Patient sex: M
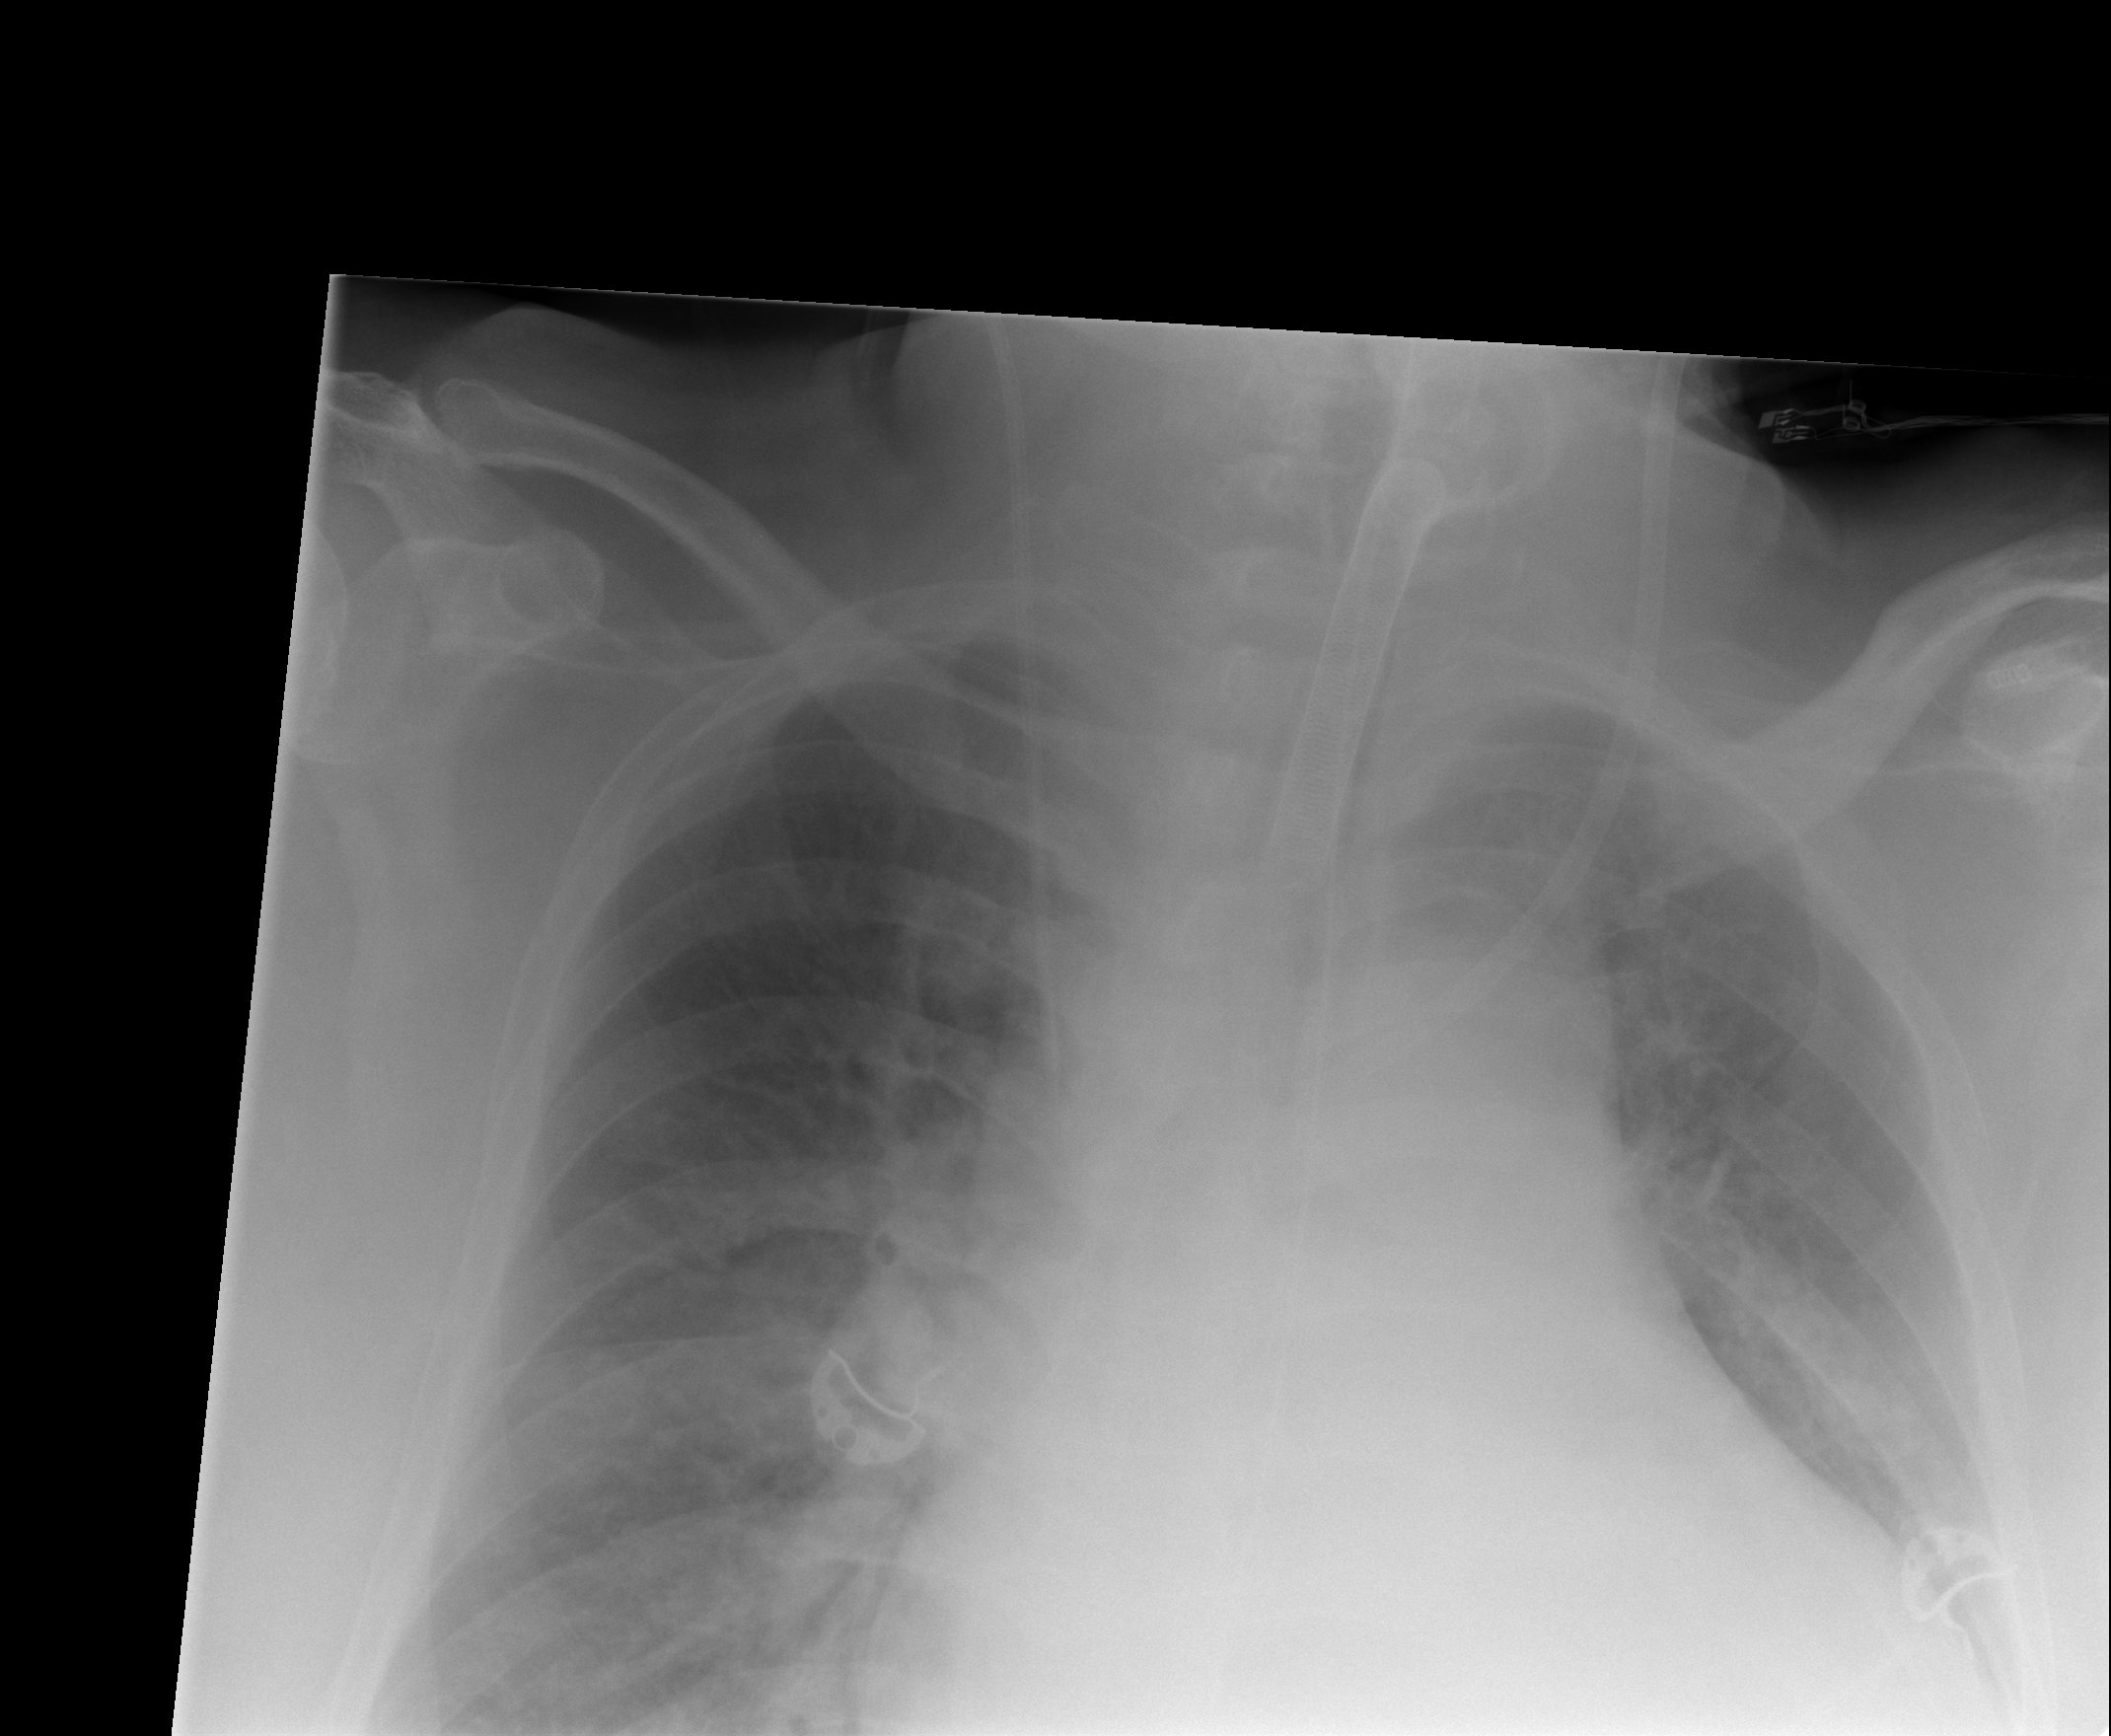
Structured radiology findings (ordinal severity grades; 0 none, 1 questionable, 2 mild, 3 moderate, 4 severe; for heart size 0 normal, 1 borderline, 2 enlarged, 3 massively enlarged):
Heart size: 3
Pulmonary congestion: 2
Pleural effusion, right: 0
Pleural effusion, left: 2
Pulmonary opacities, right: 2
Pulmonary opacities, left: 2
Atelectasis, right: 1
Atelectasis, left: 1